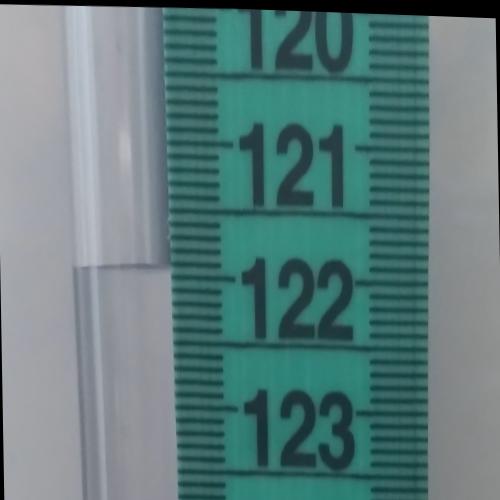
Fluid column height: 121.9 cm